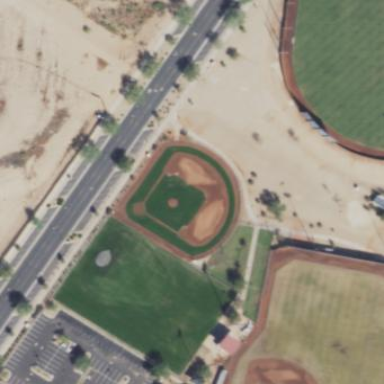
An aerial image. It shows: Baseball pitch for leisure and sports activities.